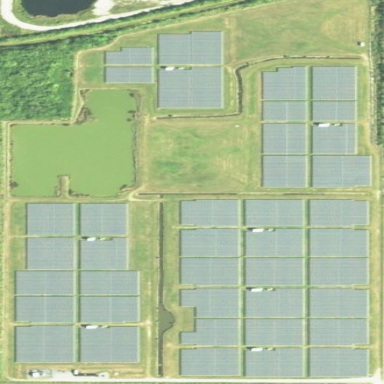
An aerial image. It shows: Solar power plant enclosed by fence. The plant generates electricity using photovoltaic technology.